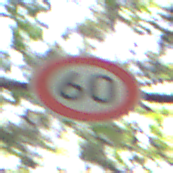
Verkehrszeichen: Geschwindigkeit60
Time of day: MorningAfternoon
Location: Outdoor (RoadRail)
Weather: Clear
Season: NotSpecified
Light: Natural